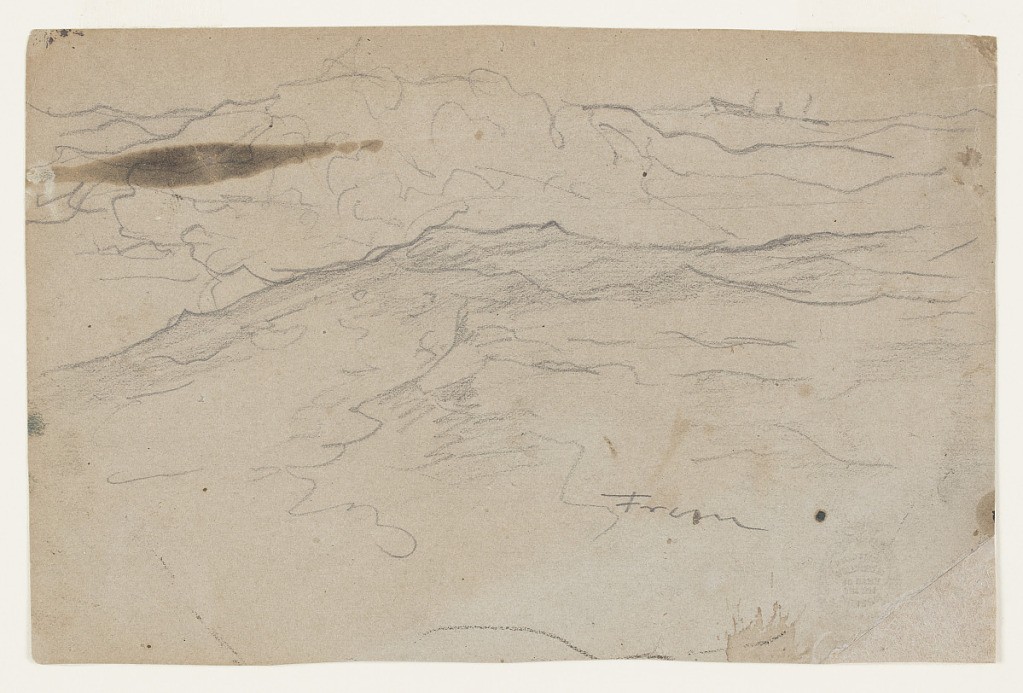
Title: Combers in a Stormy Sea
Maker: Winslow Homer, American, 1836–1910
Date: ca. 1884
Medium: Graphite on paper
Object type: Drawing
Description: Sketch of a stormy sea with a vessel on the horizon.